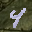
Label: 4